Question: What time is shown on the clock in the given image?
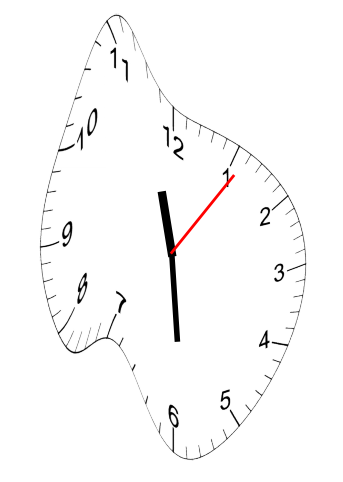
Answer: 11:29:06